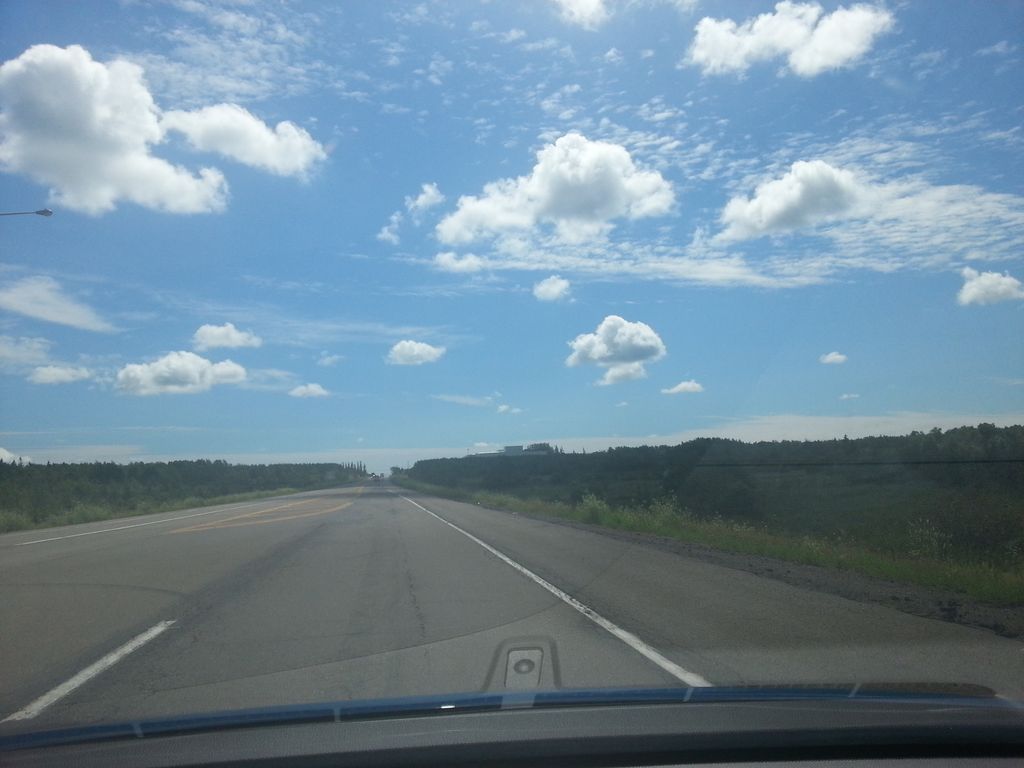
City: charlottetown